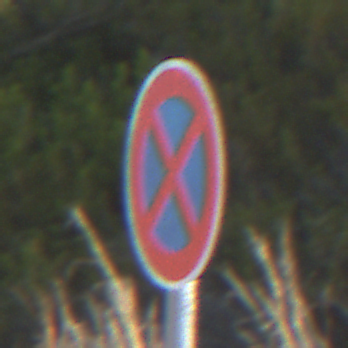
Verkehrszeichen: AbsolutesHalteverbot
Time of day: MorningAfternoon
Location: Outdoor (Nature)
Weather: Clear
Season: NotSpecified
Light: Natural